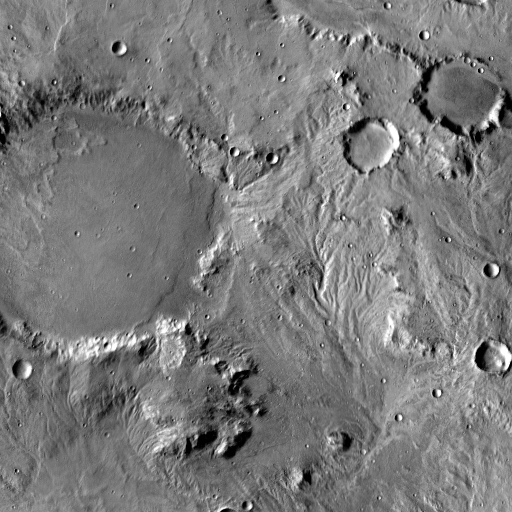
Crater classes present: Background, Other, Layered, Buried